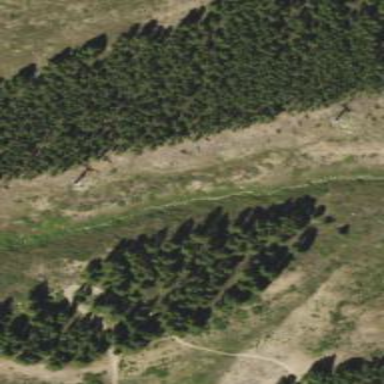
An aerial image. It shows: Evergreen needle-leaved woodland.